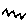
Label: zigzag